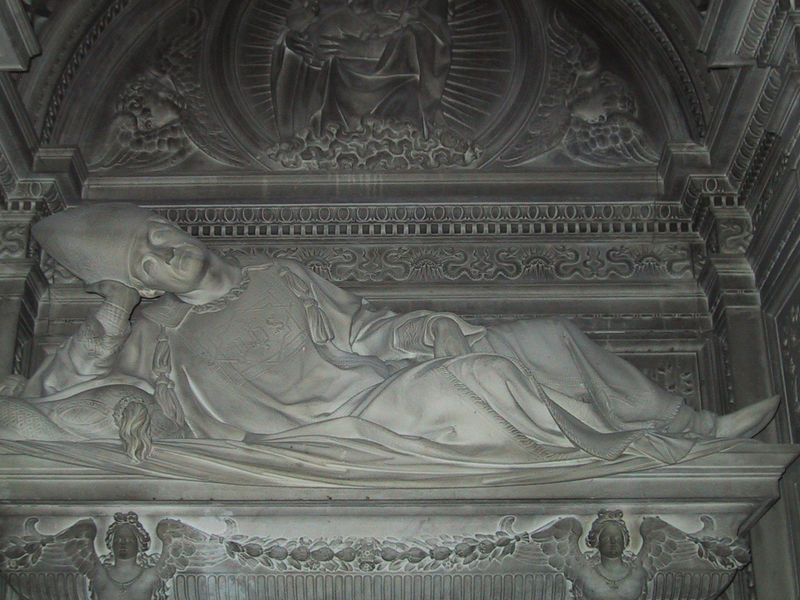
Titel: Grabmal des Kardinals Ascanio Sforza
Künstler: Andrea Sansovino
Standort: Rom, S. Maria del Popolo (EU - I - Latium)
Schlagwörter: flügel, hand, kopf, hut, marmor, schwarz, stützen, weiss, tuch, muster, ornament, arm, falten, stein, kirche, sonne, figur, gewand, mantel, renaissance, engel, liegen, bischof, dekor, ornamente, liegend, gestalt, foto, nische, palast, dom, denkmal, schwarzweiss, schuh, fries, sims, schnörkel, grab, abstützen, mitra, geistlich, liegt, ornat, grabmal, bischoff, pabst, ormanent, tomba